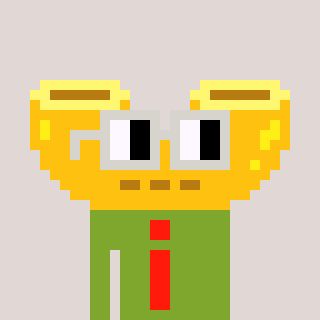
a pixel art character with square light gray glasses, a macaroni-shaped head and a slimegreen-colored body on a warm background